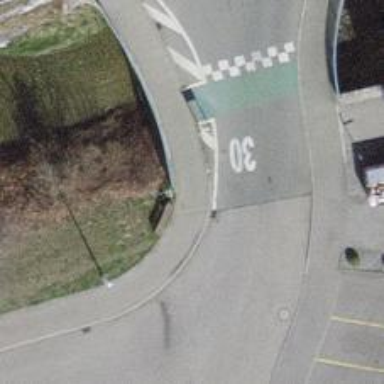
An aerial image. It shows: Sidewalk bridge over footway road.